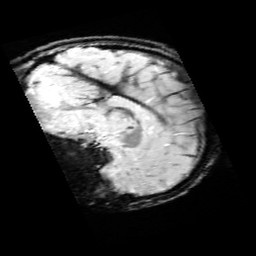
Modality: SWI
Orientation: sagittal
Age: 10
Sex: female
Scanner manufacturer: siemens
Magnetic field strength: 3 T
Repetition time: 0.027 s
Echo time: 0.02 s